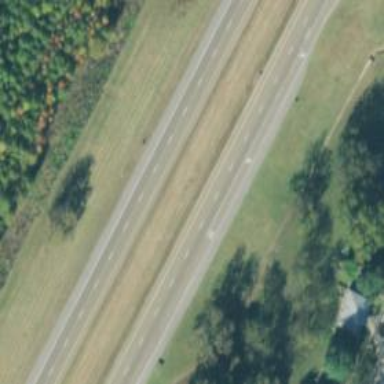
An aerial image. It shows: Asphalt dual carriageway categorized as trunk highway.